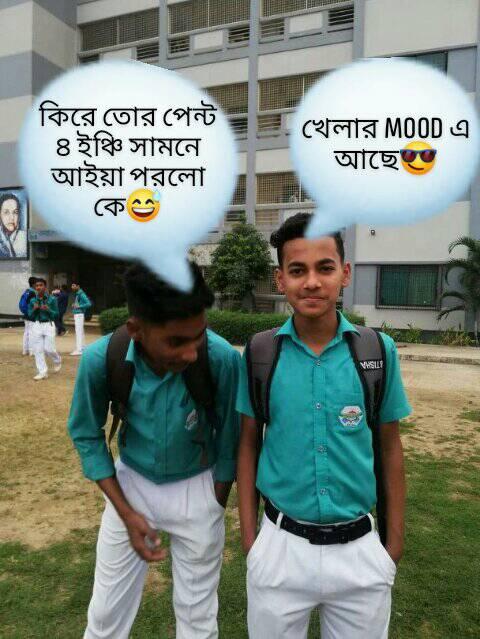
Caption: কিরে তোর পেন্ট ৪ ইঞ্চি সামনে আইয়া পরলো কে    খেলার MOOD এ আছে
Label: non-hate